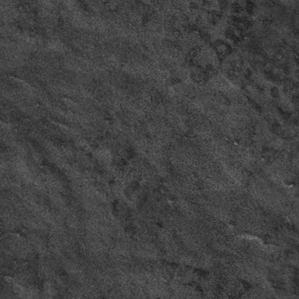
Label: frost